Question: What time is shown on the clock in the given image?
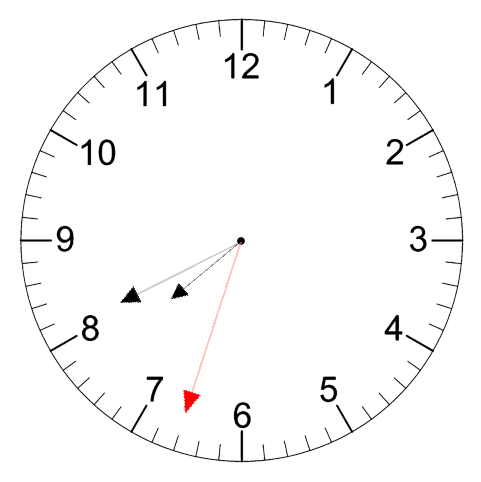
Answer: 07:40:33